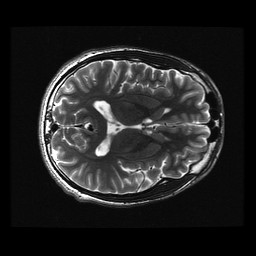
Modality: T2w
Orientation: axial
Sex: male
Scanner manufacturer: ge
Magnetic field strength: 3 T
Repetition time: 5 s
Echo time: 0.1017 s